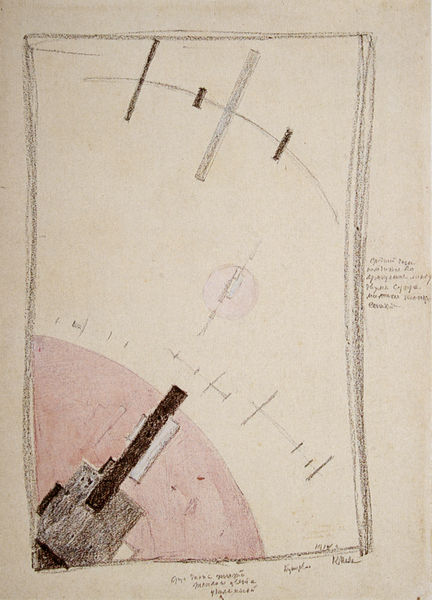
Titel: Suprematistische Studie 52 System A4
Künstler: Kasimir Malewitsch
Standort: Amsterdam
Institution: Stedelijk Museum
Schlagwörter: weiß, grob, komposition, braun, grau, schwarz, skizze, zeichnung, rot, rahmen, signatur, erde, sonne, blatt, rosa, kreis, rund, umrandung, schrift, papier, ecke, bogen, studie, russland, abstrakt, formen, grafik, graphik, linien, rand, uhr, balken, striche, collage, bögen, segment, panzer, eckig, rechteck, gerät, kohle, draufsicht, seite, text, buchstaben, beschriftung, bleistift, entwurf, kopie, halbkreis, kreisbogen, viertelkreis, eck, gewehr, konstruktion, diagonale, schräge, plan, geometrie, quadrat, zeiger, handschrift, wort, legende, russisch, grundriss, notizen, mathematik, einteilung, messung, technisch, viertel, zirkel, segmente, welten, gebäide, erklärungen, schiessen, anzeige, kyrillisch, naturwissenschaft, ausschlag, suprematismus, weltraum, suprematistisch, graphen, #konstruktion, erkjlärungen, kreissektor, grod, futurismus belistiftzeichnung